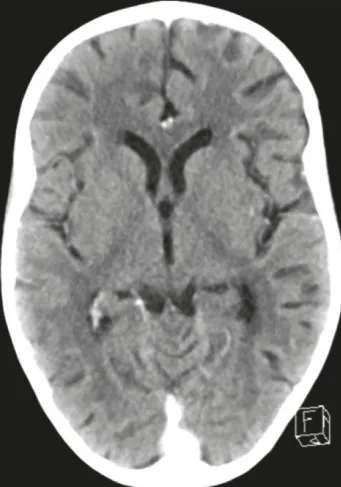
Computed tomography brain scan showing involution with brain
atrophy with no abscesses.
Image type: radiology (ct)